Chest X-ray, PA view. Patient: 30 years old, sex F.
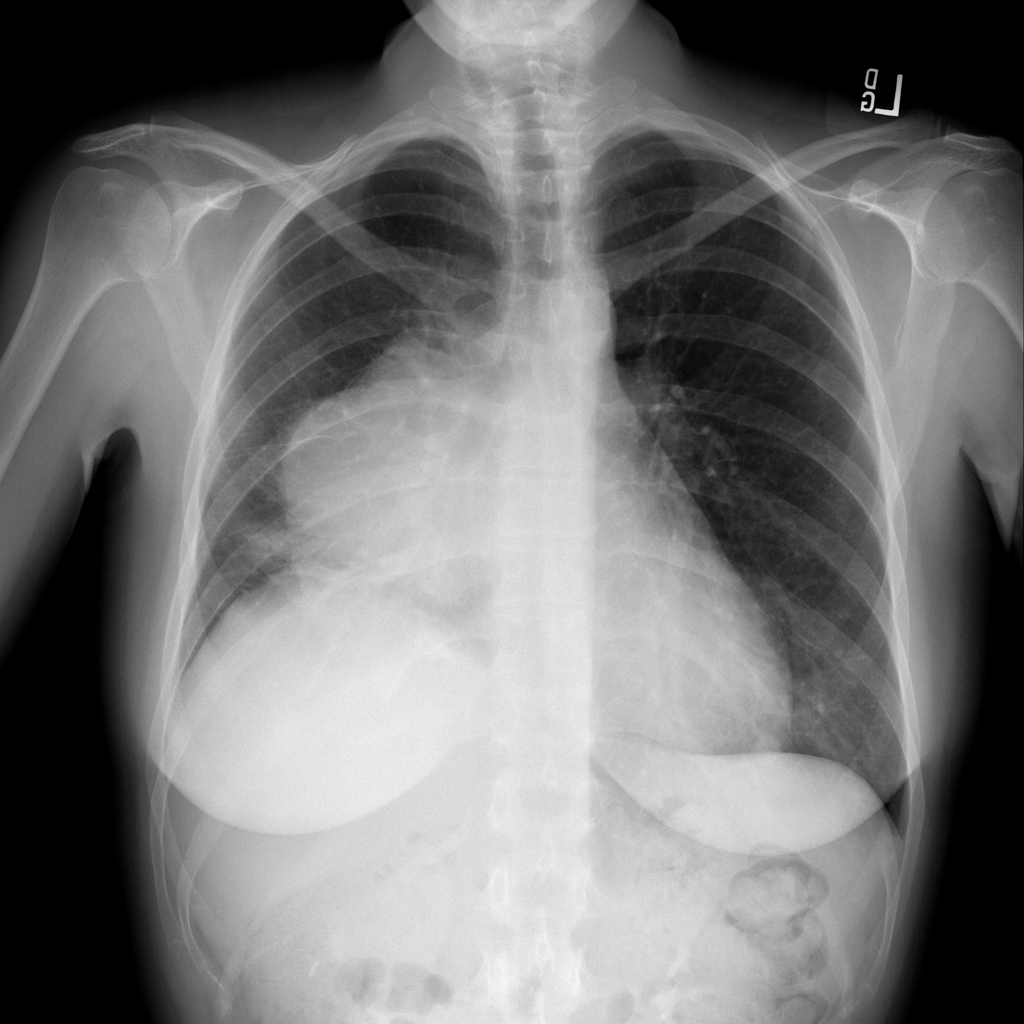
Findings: Atelectasis, Mass